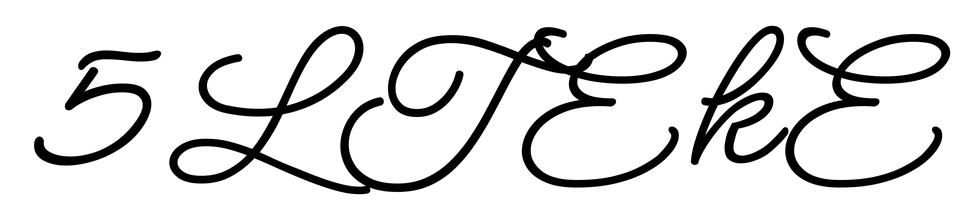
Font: MeowScript-Regular